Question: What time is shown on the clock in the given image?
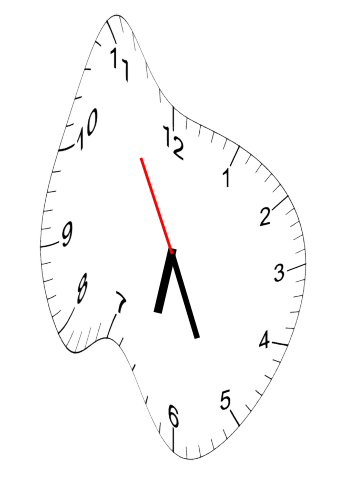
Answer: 06:25:55